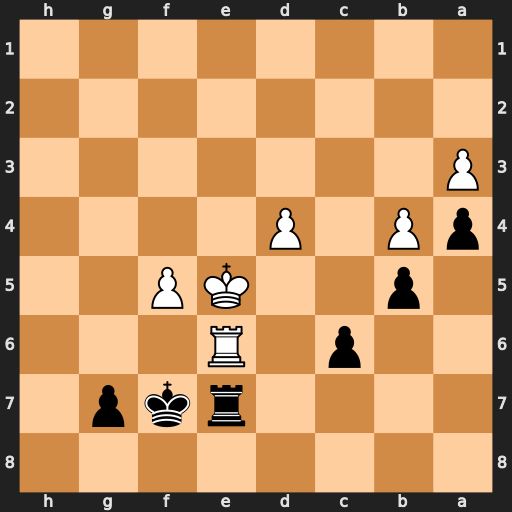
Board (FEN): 8/4rkp1/2p1R3/1p2KP2/pP1P4/P7/8/8
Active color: b
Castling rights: -
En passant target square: -
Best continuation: Rxe6+ fxe6+ Ke7